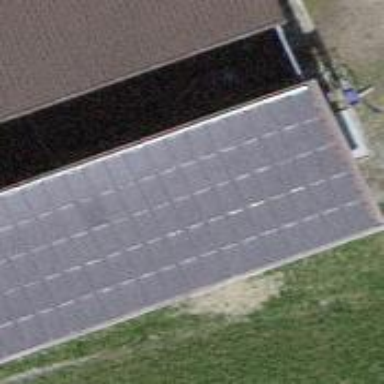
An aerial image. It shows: Solar power generator utilizing photovoltaic technology with solar photovoltaic panels.